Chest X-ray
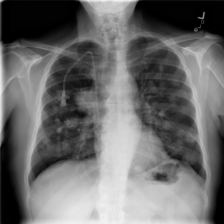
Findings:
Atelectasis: negative
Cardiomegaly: negative
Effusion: negative
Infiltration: negative
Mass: positive
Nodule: positive
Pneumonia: negative
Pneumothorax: negative
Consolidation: negative
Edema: negative
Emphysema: negative
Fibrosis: negative
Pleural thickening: negative
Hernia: negative